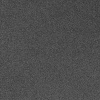
Atmospheric dust classification: dusty